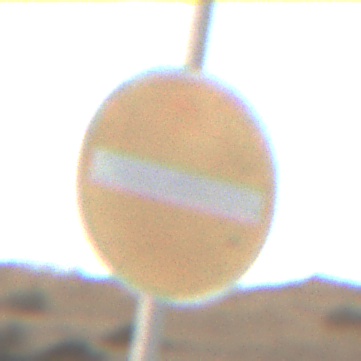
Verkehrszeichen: VerbotDerEinfahrt
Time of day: SunriseSunset
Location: Outdoor (RoadRail)
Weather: PartlyCloudy
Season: NotSpecified
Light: Natural